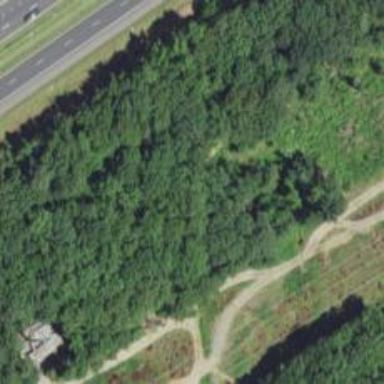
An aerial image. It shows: Path.